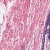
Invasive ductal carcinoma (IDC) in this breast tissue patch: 0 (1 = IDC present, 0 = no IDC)